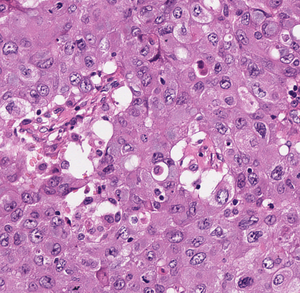
Tumor epithelial tissue: yes
Tumor-associated stroma tissue: no
Normal tissue: no